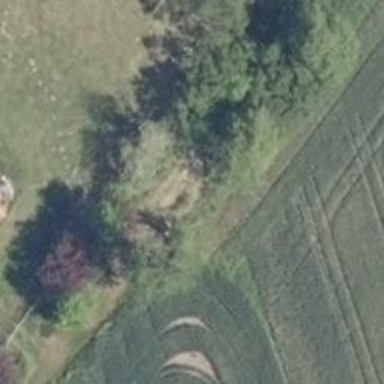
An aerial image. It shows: Beautiful tree in nature.